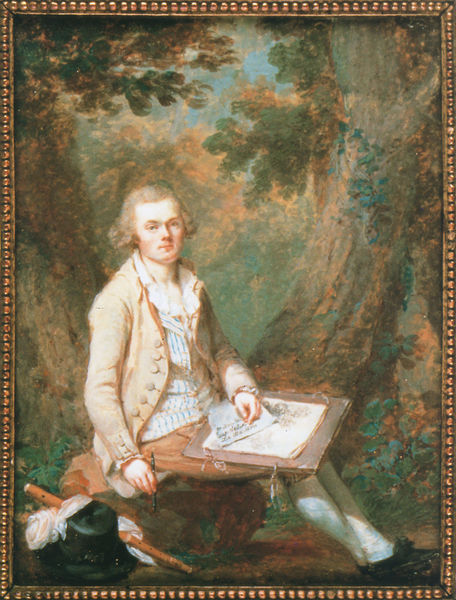
Titel: Portrait d’un artiste assis dans un paysage
Künstler: Jean Antoine Laurent
Schlagwörter: baum, blätter, gemälde, mann, weiß, baumstämme, bäume, grün, sitzen, braun, frisur, hut, nase, hemd, jacke, augen, gesicht, kragen, rahmen, bildnis, instrument, portrait, öl, baumstamm, natur, stamm, haare, blatt, pflanzen, wald, stock, perücke, sommer, papier, man, schuhe, herbst, ölgemälde, stämme, musikinstrument, gestreift, streifen, knöpfe, weste, lichtung, beutel, stift, flöte, brief, briefe, schreiben, mappe, kniebundhose, block, baumstumpf, bäum, dumm, lmann, malblock, scheisse bild, haape, haree, kfbole, kartofel